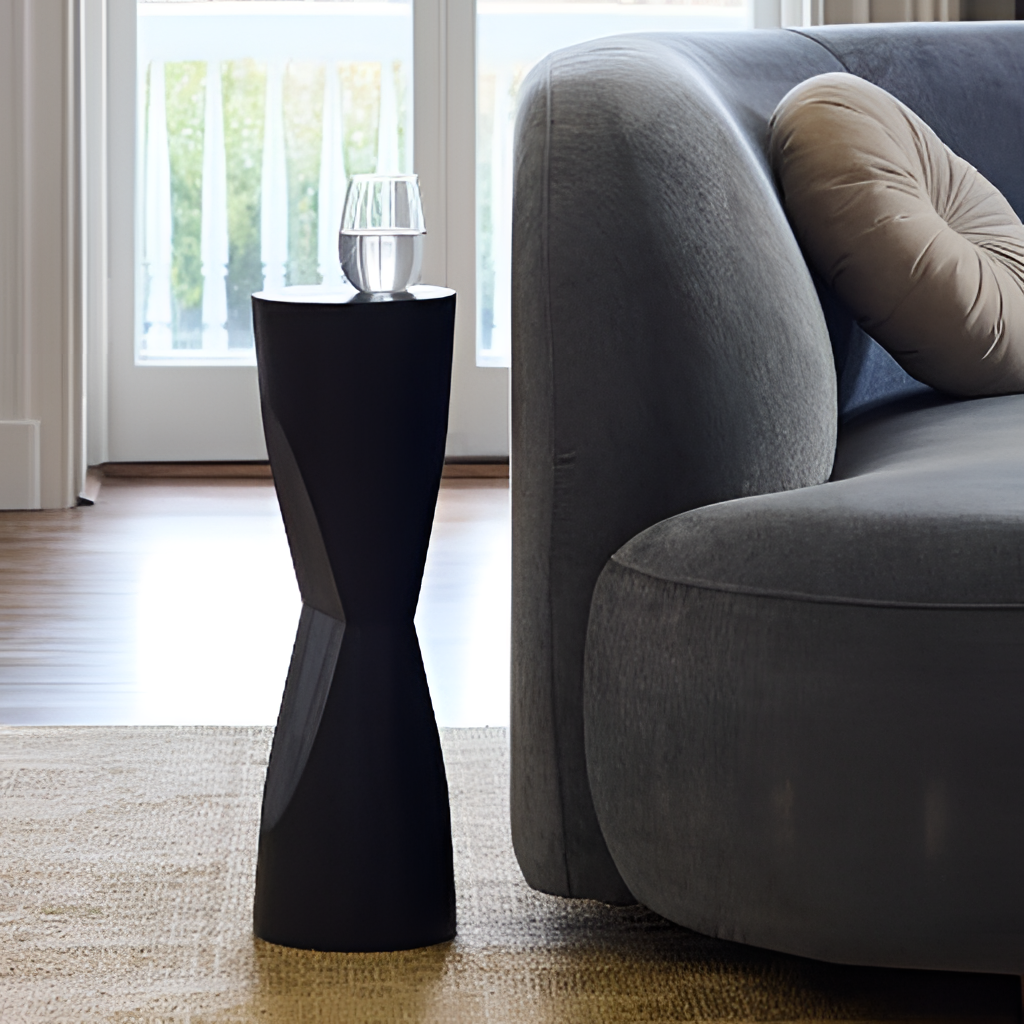
fabric sofa, living room, beige paint wallpaper, with solid pattern, wood flooring, with plank pattern, contemporary